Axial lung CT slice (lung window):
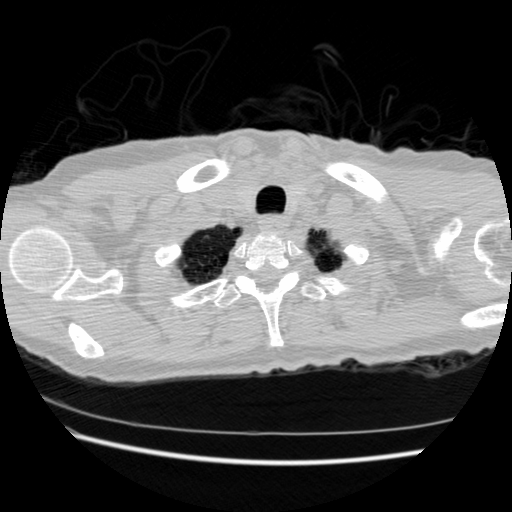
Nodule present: no